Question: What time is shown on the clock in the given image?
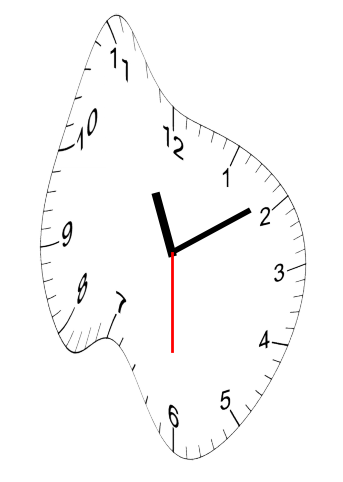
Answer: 11:09:30